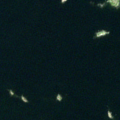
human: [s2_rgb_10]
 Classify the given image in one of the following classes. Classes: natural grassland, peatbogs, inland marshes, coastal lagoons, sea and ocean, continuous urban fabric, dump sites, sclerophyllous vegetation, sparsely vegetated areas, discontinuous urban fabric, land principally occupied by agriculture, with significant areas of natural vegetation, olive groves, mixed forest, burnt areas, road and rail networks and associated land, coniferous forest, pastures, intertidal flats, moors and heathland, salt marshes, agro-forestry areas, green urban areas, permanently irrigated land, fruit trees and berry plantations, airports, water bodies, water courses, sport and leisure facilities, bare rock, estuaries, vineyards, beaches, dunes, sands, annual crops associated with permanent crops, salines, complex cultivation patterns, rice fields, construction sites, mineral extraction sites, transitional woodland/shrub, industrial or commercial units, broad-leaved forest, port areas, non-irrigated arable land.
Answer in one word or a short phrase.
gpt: sea and ocean